Current action and preconditions to check: trajectory_clear

Your task: For each precondition in the list above, predict whether it will hold at this action.

Consider the current scene as observed from the mobile robot's camera, and analyze the predicted future states of all dynamic agents (e.g., people, animals, vehicles, or any moving entities) within the NEXT SECOND.

IMPORTANT: Only answer "very likely" if you are absolutely certain—based on strong, clear evidence—that a dynamic agent will violate the precondition in the predicted future state. Do NOT answer "very likely" for unlikely, ambiguous, or low-probability risks.

Ask yourself for each precondition: Is there a high probability, with clear and convincing evidence, that the predicted future states of any dynamic agent will interfere with the predicted future state of the currently executing action within the NEXT SECOND, causing that precondition to fail?

Assess the risk level based on these predictions. Use "likely" or "very likely" if motions create a clear risk of interference.

Use "neutral" or "improbable" if agents are nearby but their predicted paths are clearly diverging or non-conflicting.

Failure Risk Categories: "very improbable", "improbable", "neutral", "likely", "very likely"

Answer Format: Output ONLY the probability_of_failure value from these categories: "very improbable", "improbable", "neutral", "likely", "very likely"

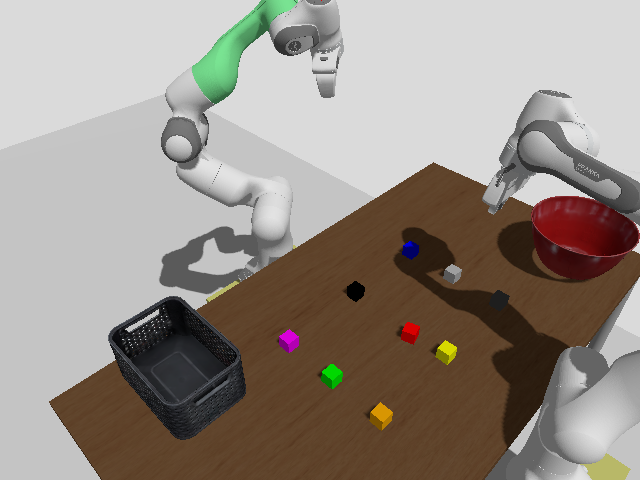

Answer: very improbable